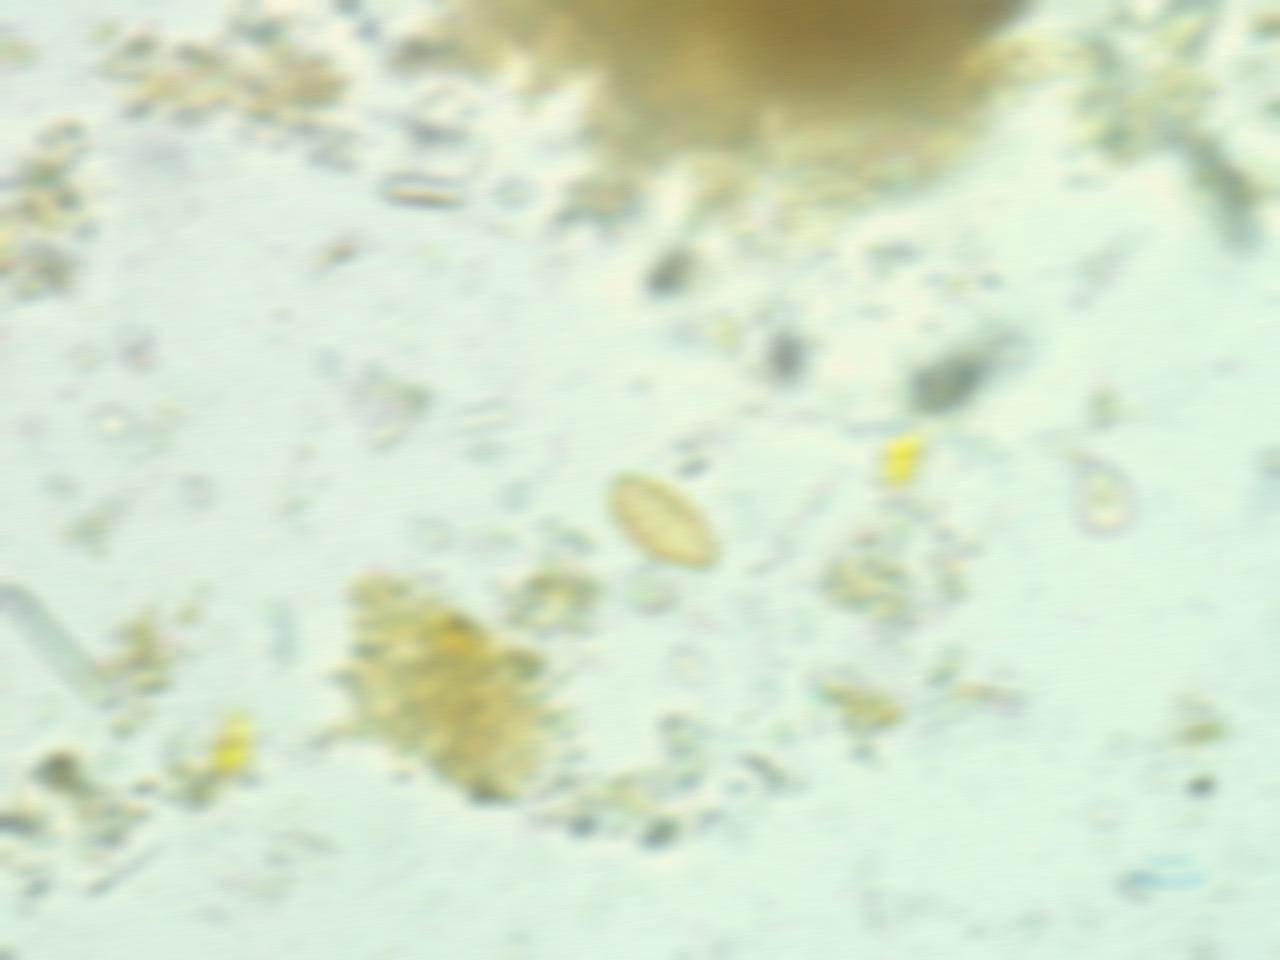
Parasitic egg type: Opisthorchis viverrine